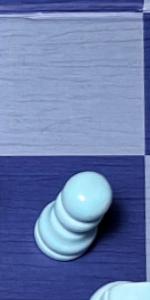
Label: Pawn_White